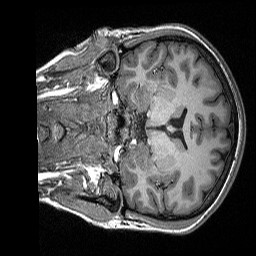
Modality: T1w
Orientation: coronal
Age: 20
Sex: female
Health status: healthy
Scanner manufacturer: siemens
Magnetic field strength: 3 T
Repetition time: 2.3 s
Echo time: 0.00298 s